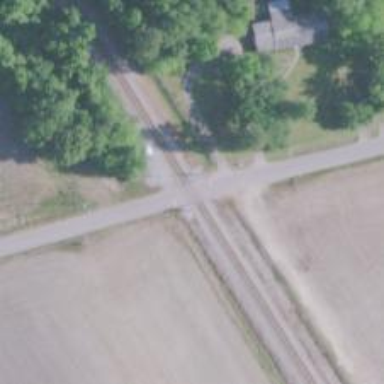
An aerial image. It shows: Railway level crossing.